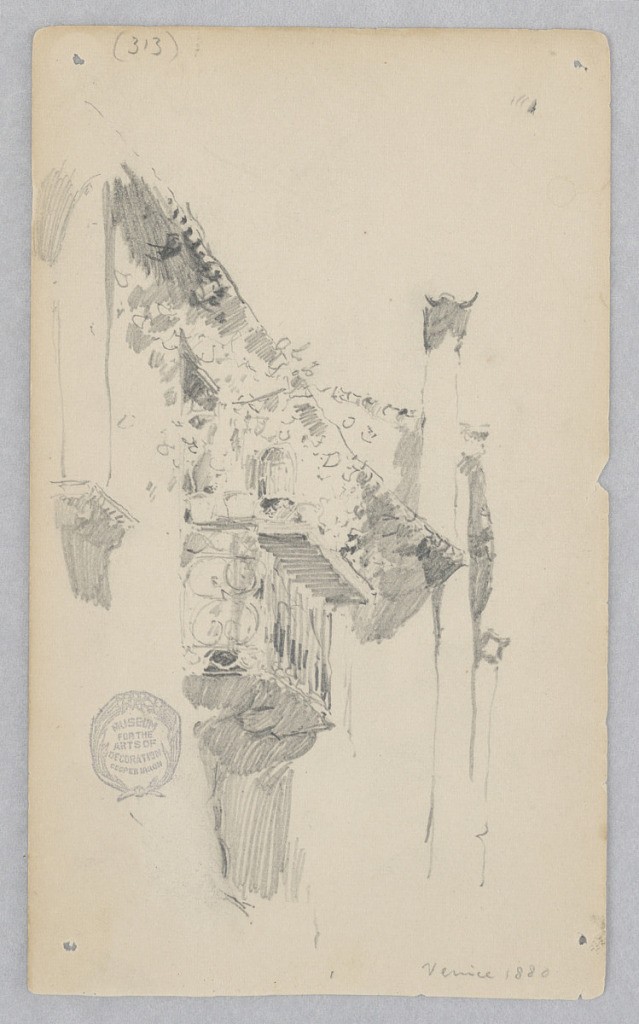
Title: Balcony
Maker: Robert Frederick Blum, American, 1857–1903
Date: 1880
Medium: Graphite on wove paper
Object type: Drawing
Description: Sketch of a balcony and exterior wall of a building from the street below.